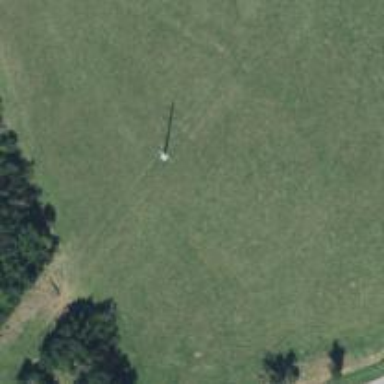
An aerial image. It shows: Power pole.